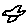
Label: bird